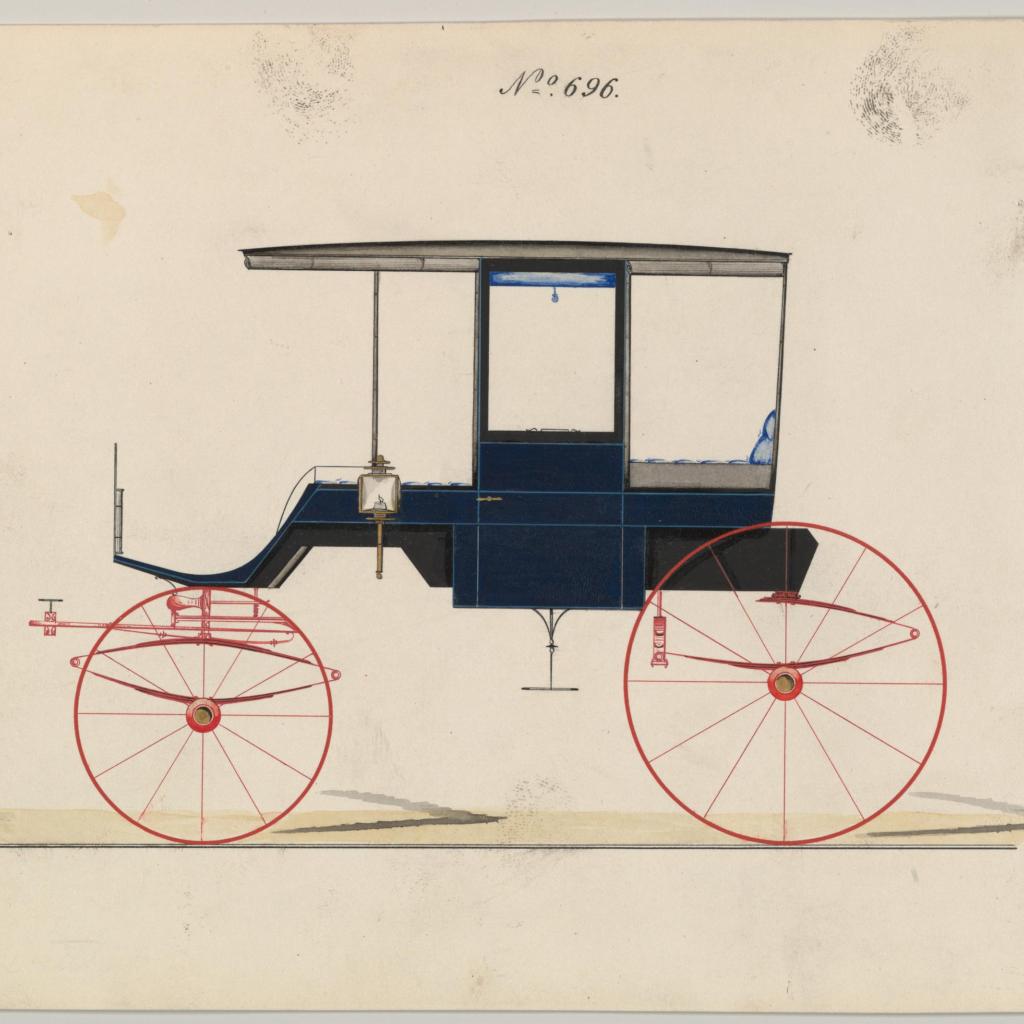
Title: Design for Rockaway, no. 696
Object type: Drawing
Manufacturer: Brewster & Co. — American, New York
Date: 1850–70
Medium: Pen and black ink, watercolor and gouache with gum arabic and metallic ink
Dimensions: sheet: 6 1/4 x 8 7/8 in. (15.9 x 22.5 cm)
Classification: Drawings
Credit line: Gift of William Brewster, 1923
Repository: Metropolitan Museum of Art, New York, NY